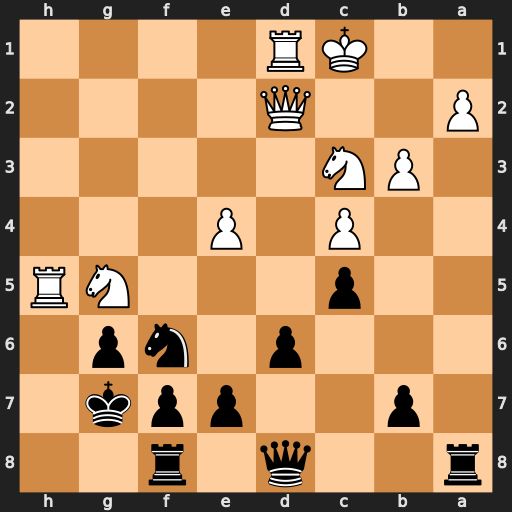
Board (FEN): r2q1r2/1p2ppk1/3p1np1/2p3NR/2P1P3/1PN5/P2Q4/2KR4
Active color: b
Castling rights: -
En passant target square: -
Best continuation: Nxh5